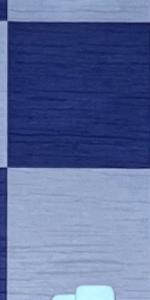
Label: Empty